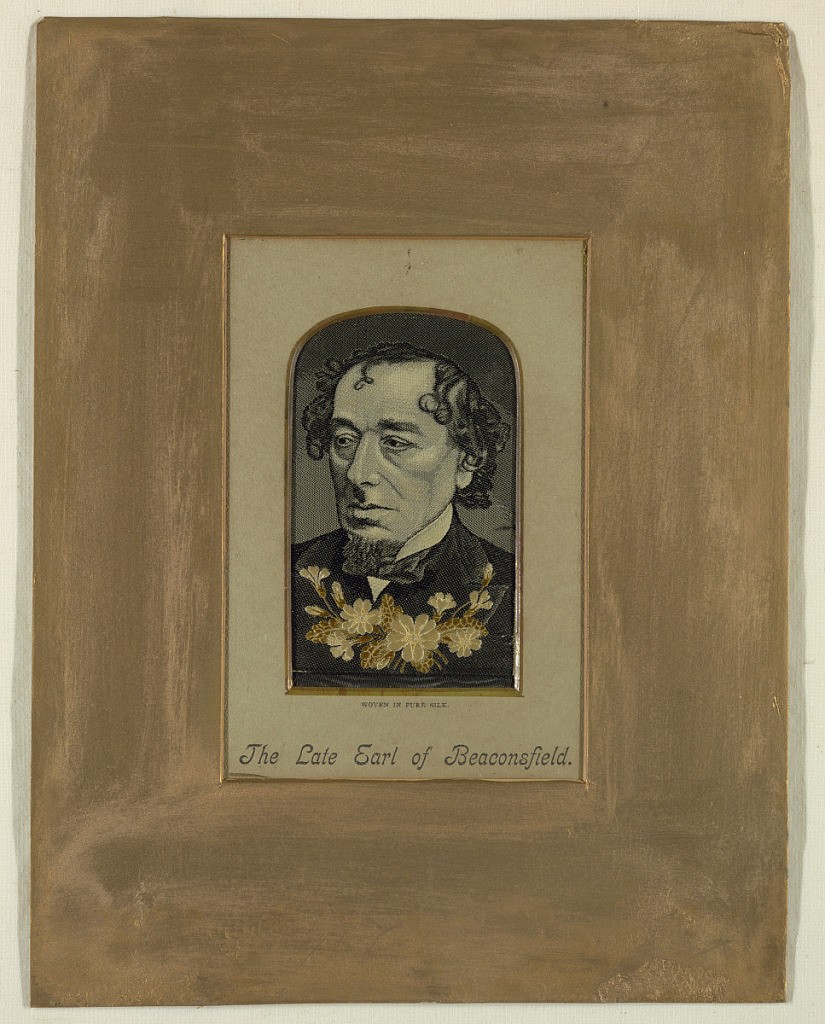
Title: The Late Earl of Beaconsfield
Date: late 19th century
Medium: silk Technique: jacquard woven
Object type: Woven portrait
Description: Woven portrait of Prime Minister Benjamin Disraeli, the Earl of Beaconsfield.